Question: How to remove the header of a D3JS tooltip? I would like to remove the "0" grey header.

Any idea on how can I do it?
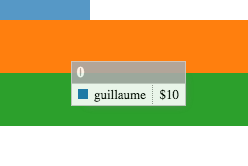
Answer: '''
tooltip: {
format: {
title: function (d) { return null; }
// rest of tooltip config here
}
}
'''
Example <URL>.